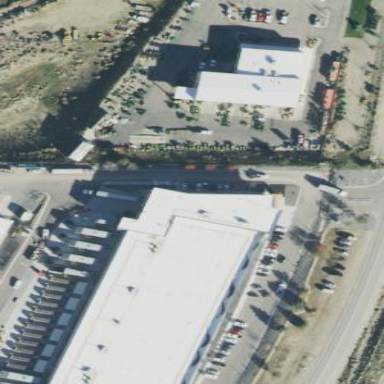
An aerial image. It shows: Warehouse building.